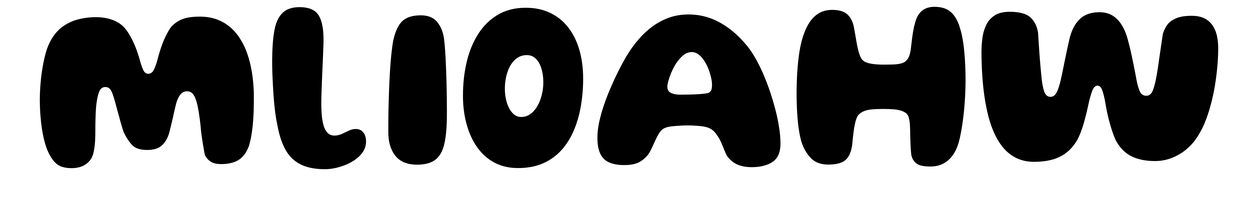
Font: Gluten_Bold